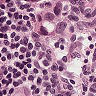
Metastatic tissue present: yes